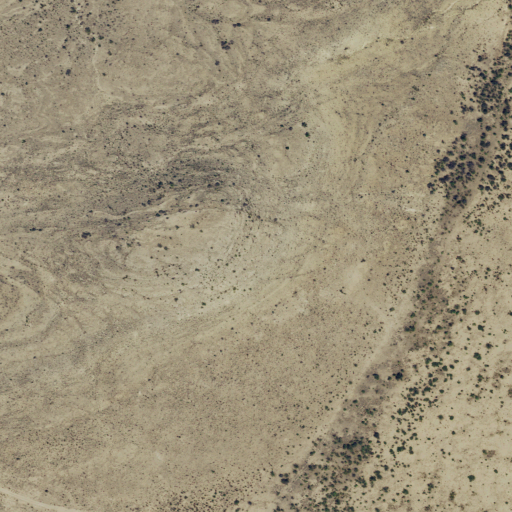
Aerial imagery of mountain in Texas named Robbers Roost containing shrub and grassland